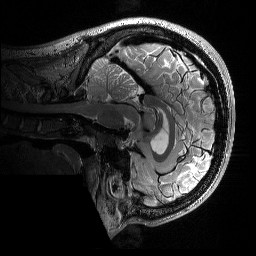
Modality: T2w
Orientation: sagittal
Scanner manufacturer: siemens
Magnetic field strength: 3 T
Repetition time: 3.2 s
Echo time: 0.565 s